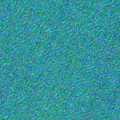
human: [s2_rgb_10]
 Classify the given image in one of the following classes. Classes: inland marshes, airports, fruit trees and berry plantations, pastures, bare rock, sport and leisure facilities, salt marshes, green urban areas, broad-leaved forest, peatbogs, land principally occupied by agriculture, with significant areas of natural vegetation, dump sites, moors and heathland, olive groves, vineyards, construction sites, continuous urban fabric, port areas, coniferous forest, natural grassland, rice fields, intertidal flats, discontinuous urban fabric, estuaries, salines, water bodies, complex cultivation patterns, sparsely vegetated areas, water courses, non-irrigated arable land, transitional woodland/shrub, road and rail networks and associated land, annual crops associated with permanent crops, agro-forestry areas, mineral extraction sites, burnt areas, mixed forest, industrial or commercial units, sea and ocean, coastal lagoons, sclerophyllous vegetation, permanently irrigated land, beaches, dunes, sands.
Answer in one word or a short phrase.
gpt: sea and ocean